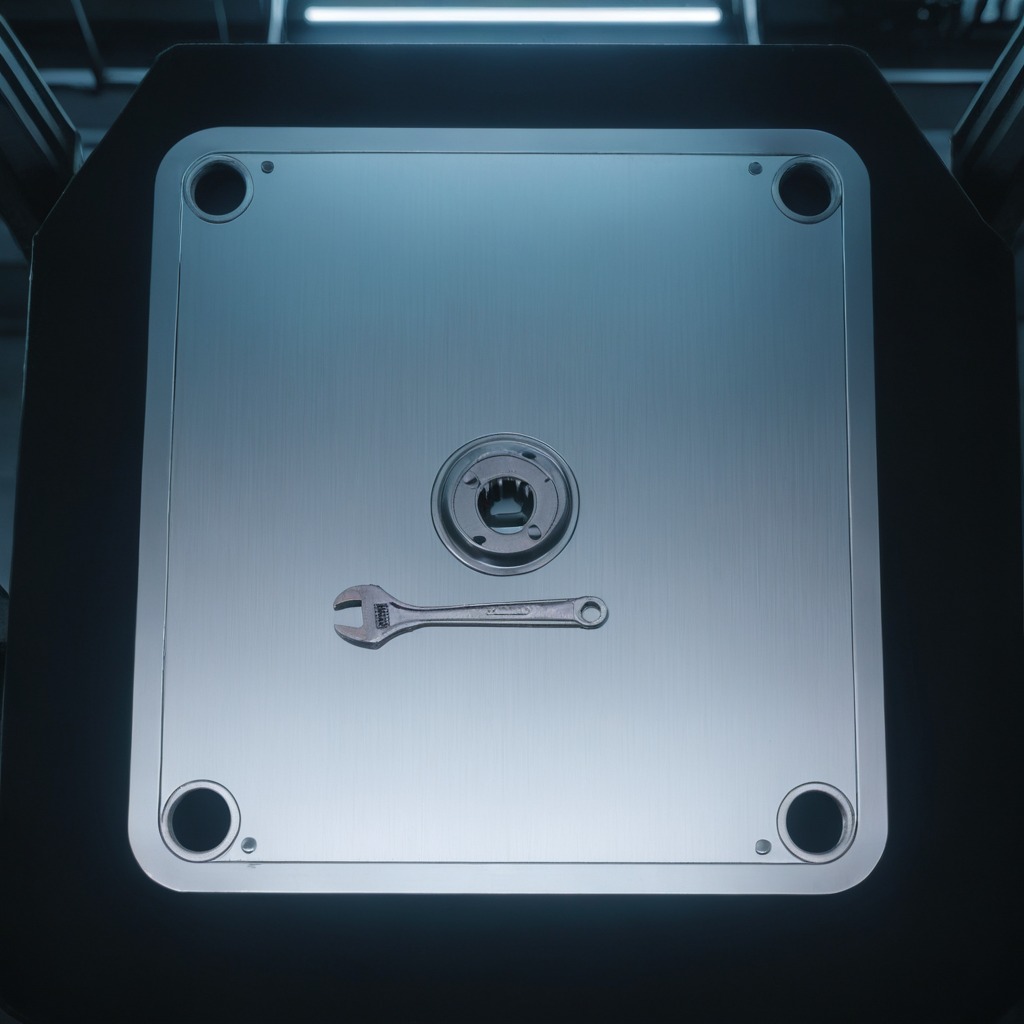
An wrench is lying on the metal table in the machine shop under fluorescent lights.